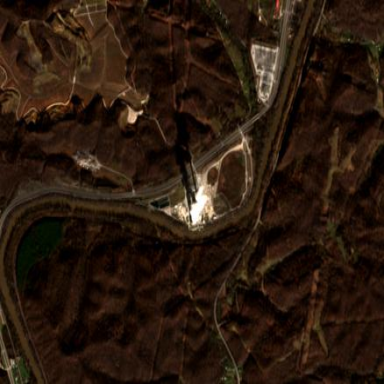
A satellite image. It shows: Power plant.